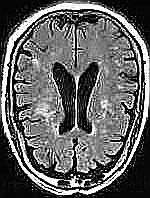
Label: notumor